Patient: sex F, age 26
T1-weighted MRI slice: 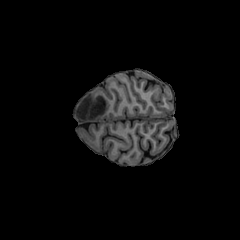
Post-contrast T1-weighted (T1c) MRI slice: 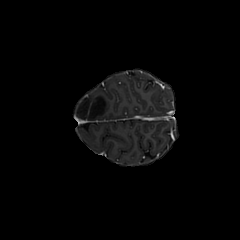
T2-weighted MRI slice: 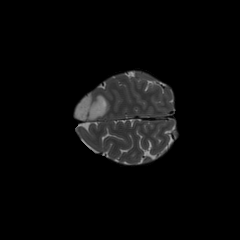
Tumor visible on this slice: yes
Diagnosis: Astrocytoma, IDH-mutant
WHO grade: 3